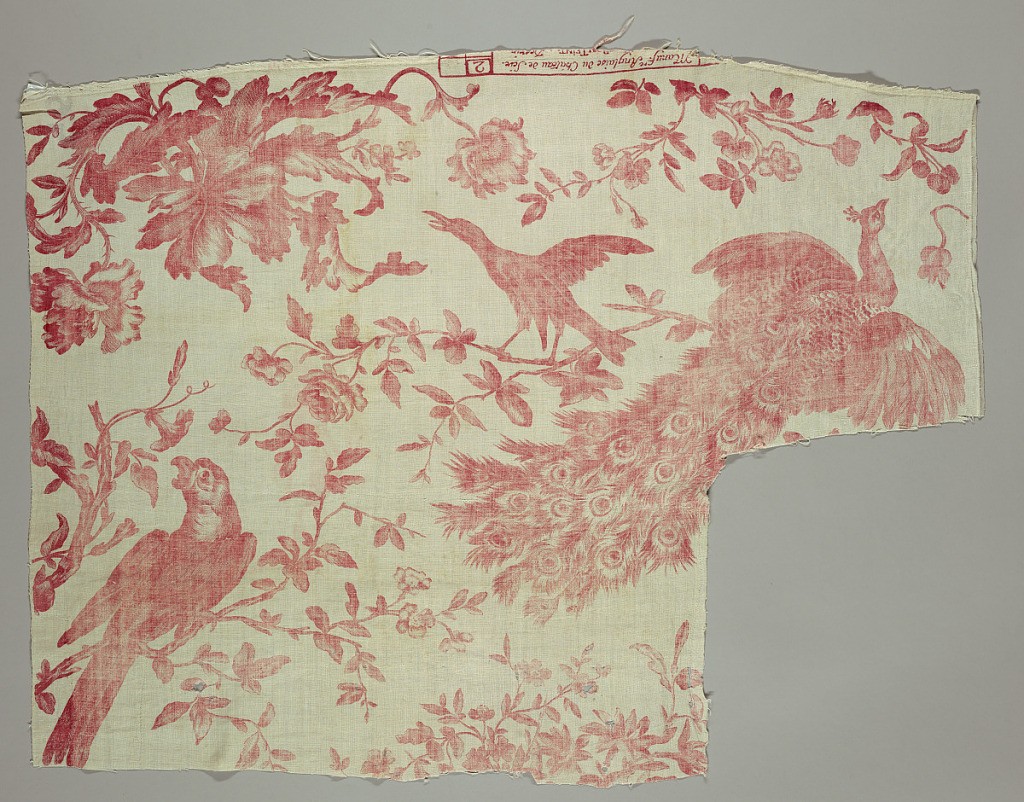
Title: Fragment with chef
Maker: Manufacture Anglaise du Chateau de Sevres
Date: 1760
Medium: linen warp, cotton weft Technique: printed by engraved plate on plain weave foundation
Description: Design in red on white of peacock, parrot, and magpie with large flowers.